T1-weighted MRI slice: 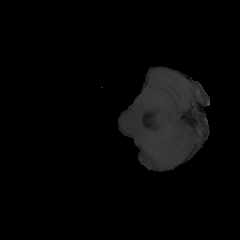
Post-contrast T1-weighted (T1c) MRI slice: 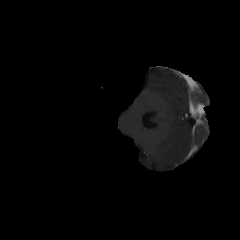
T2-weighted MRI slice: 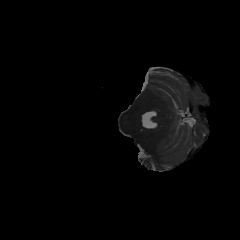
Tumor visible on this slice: no